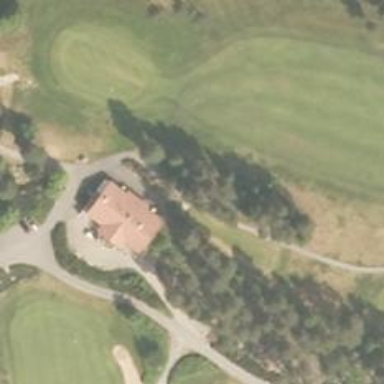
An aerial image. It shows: Service road used as golf cart path.